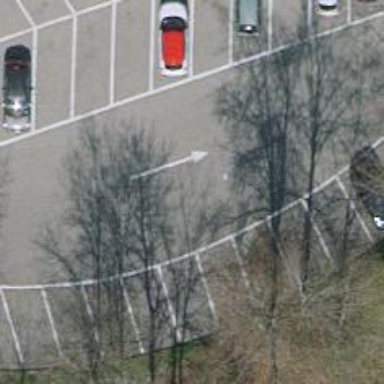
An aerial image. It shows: Asphalt parking aisle road.